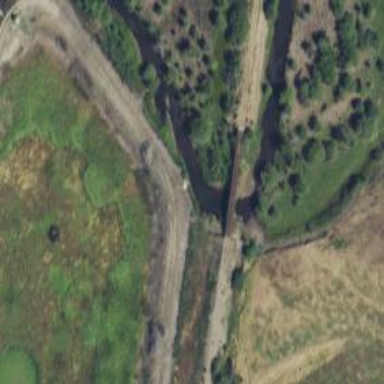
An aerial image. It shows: Abandoned standard gauge railway bridge.